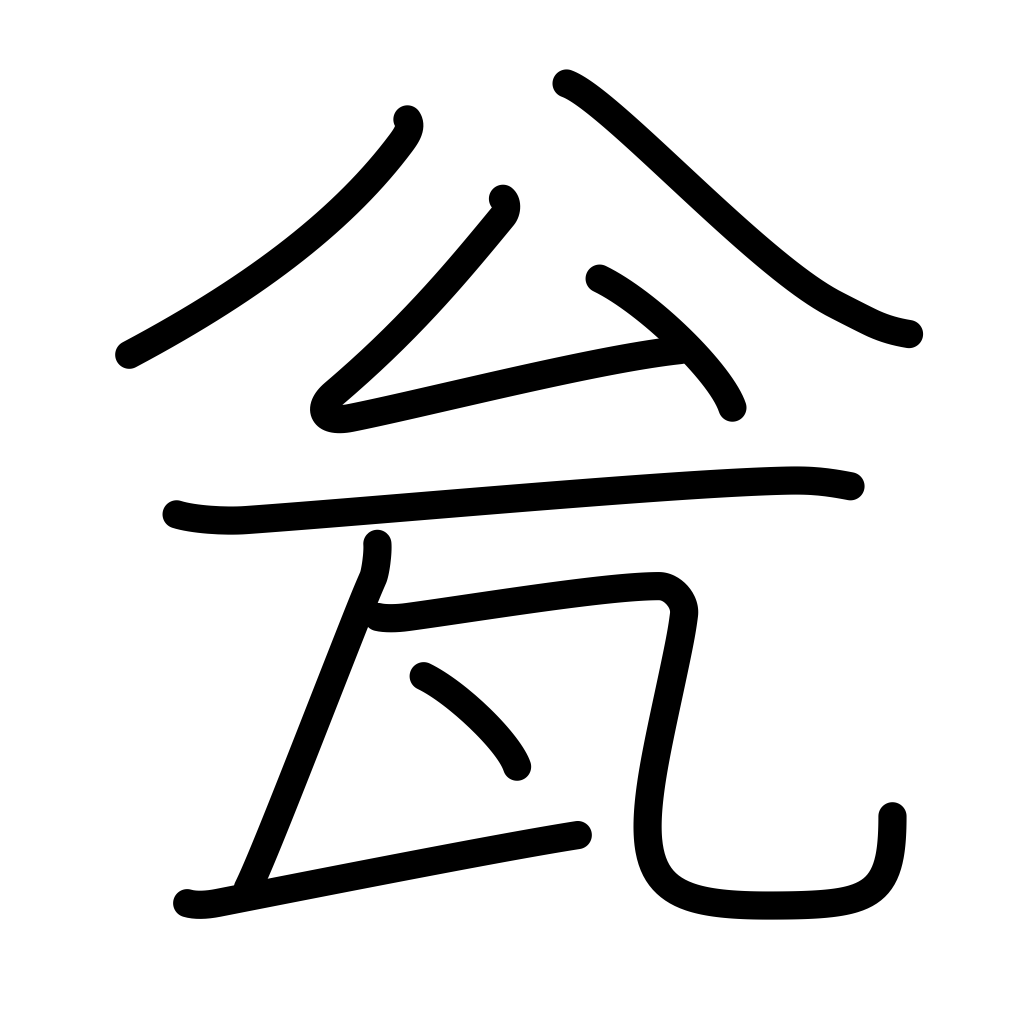
Meaning: jar, jug, container